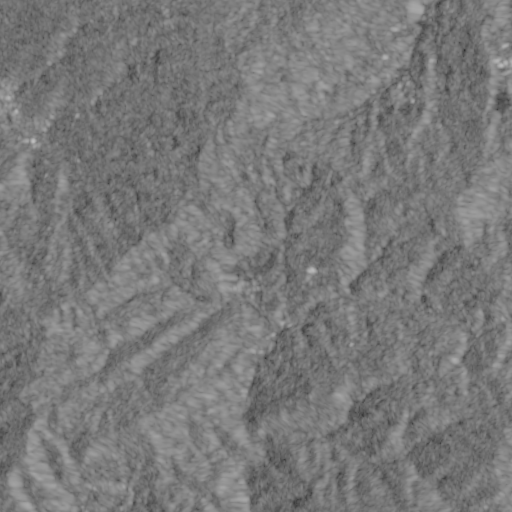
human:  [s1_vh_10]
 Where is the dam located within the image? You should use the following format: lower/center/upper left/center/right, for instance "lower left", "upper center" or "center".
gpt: The dam is located in the upper right of the image.
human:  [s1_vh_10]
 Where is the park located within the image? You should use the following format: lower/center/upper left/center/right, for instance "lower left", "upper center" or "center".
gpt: The park is located in the upper right of the image.
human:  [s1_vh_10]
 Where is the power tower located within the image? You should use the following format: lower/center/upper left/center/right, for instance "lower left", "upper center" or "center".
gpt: The power tower is located in the lower right of the image.
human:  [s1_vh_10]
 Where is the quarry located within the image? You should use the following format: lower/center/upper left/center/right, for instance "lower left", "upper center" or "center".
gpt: The quarry is located in the center of the image.
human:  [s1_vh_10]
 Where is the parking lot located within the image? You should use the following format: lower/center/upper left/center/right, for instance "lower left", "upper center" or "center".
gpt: There is no parking lot in the image.

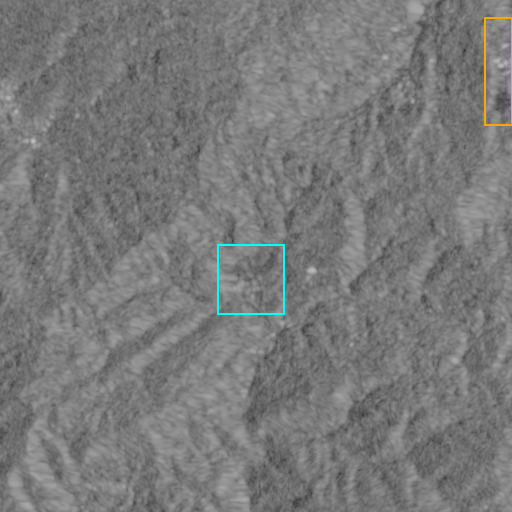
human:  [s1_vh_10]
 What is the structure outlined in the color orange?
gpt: The structure outlined in orange is a park.
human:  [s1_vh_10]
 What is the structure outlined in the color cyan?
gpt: The structure outlined in cyan is a quarry.
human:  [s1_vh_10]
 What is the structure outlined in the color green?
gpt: There is no green outline.